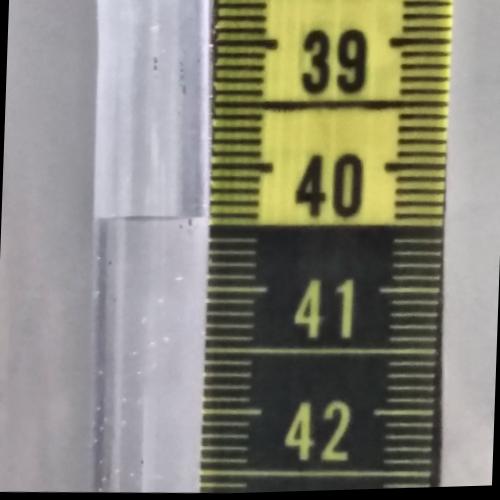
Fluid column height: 40.4 cm